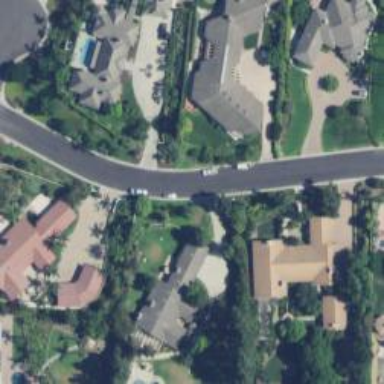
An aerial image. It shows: Driveway.